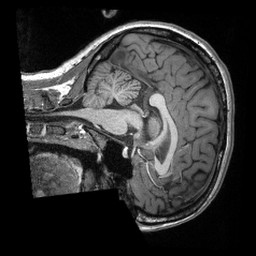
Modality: T1w
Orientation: sagittal
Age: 21
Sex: female
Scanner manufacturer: siemens
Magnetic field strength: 3 T
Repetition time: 2.3 s
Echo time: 0.00308 s